Field crop: maize
Growth stage: 2
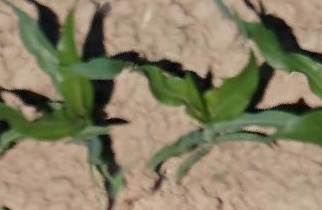
Species: maize